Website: macys
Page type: account-selection
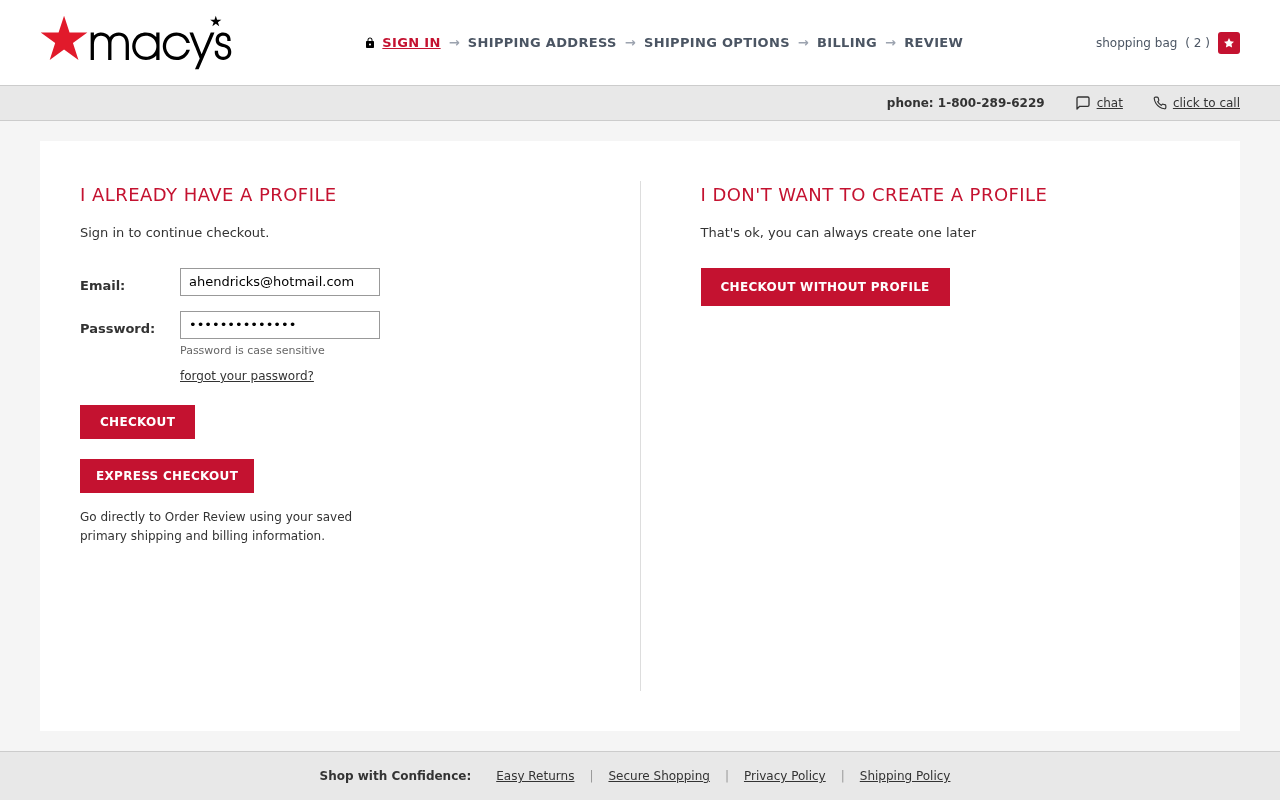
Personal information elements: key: PII_EMAIL
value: ahendricks@hotmail.com
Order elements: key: ORDER_NUM_ITEMS
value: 2